Aerial crown-view tile of a tropical tree (Barro Colorado Island, Panama), acquired 20250715:
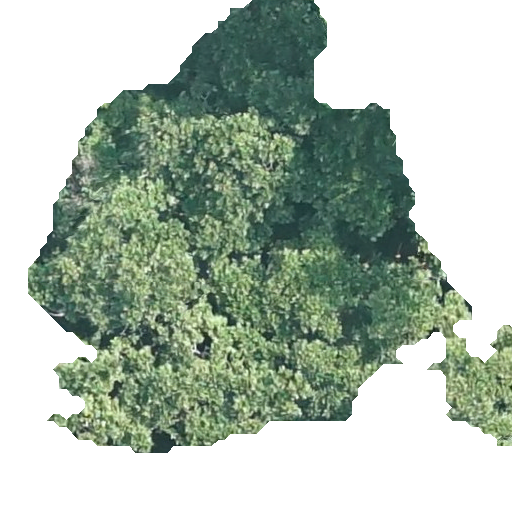
Species: Anacardium excelsum
GBIF accepted scientific name: Anacardium excelsum
Crown area: 204.696 m²